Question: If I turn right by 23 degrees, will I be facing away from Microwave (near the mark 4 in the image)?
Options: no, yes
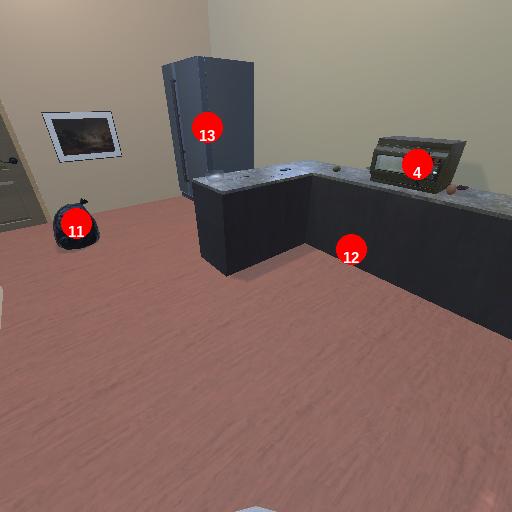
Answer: no